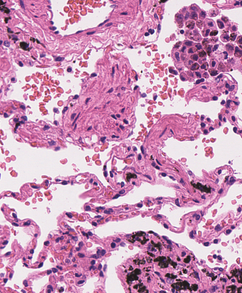
Tumor epithelial tissue: no
Tumor-associated stroma tissue: no
Normal tissue: yes